Aerial crown-view tile of a tropical tree (Barro Colorado Island, Panama), acquired 20250217:
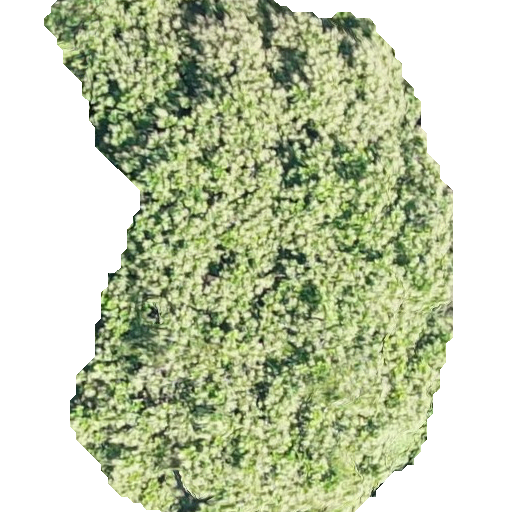
Species: Anacardium excelsum
GBIF accepted scientific name: Anacardium excelsum
Crown area: 257.051 m²